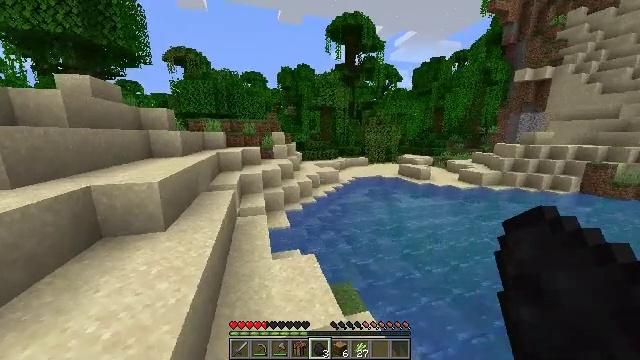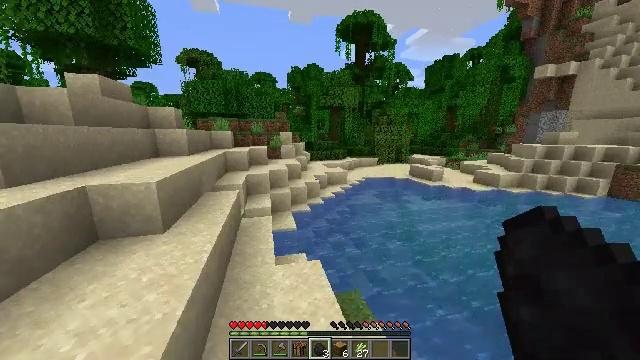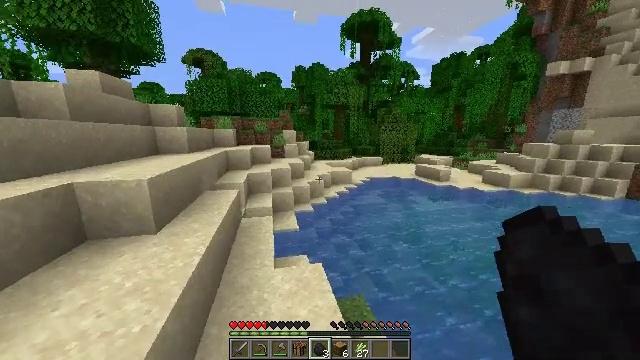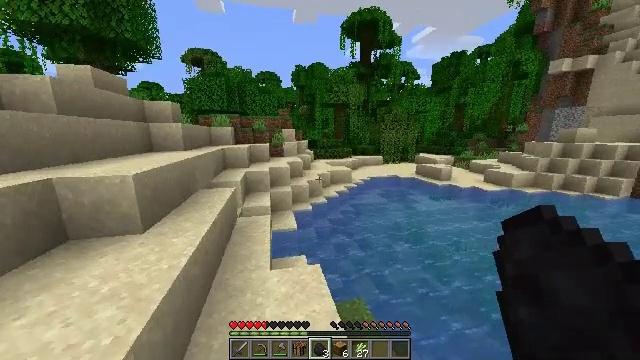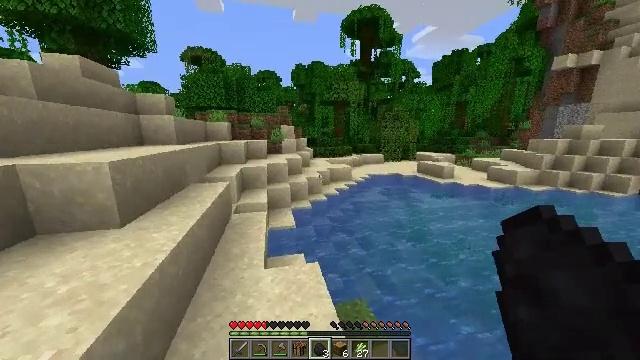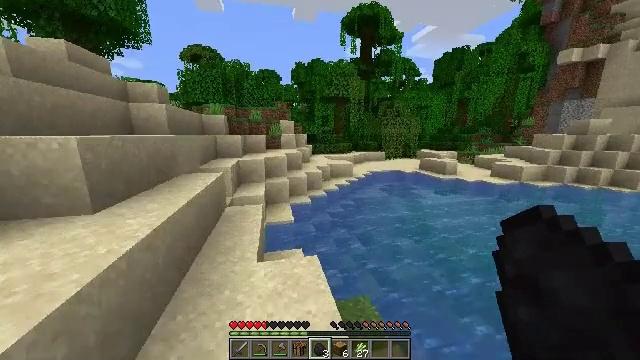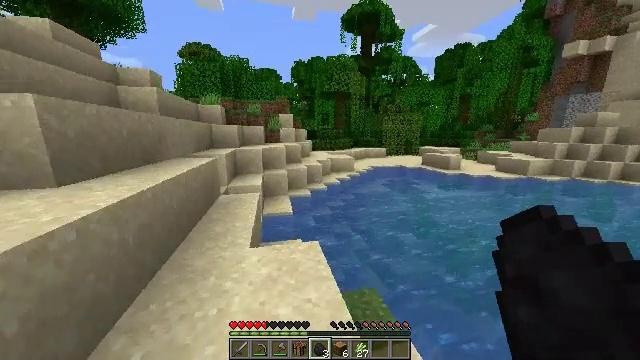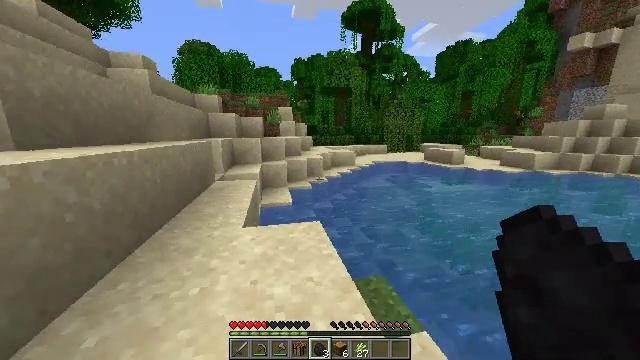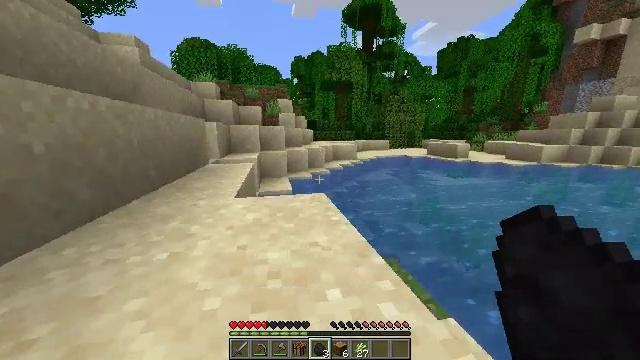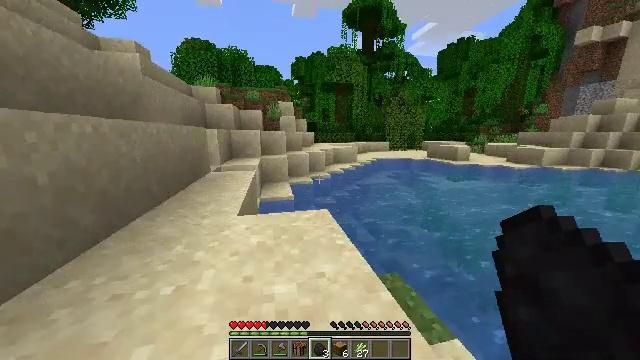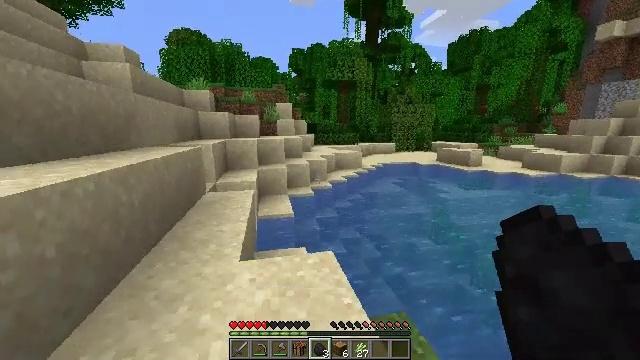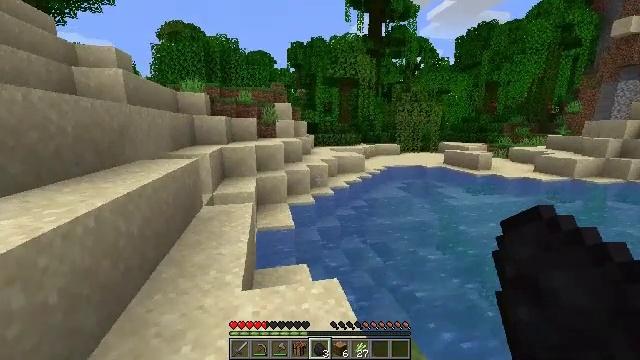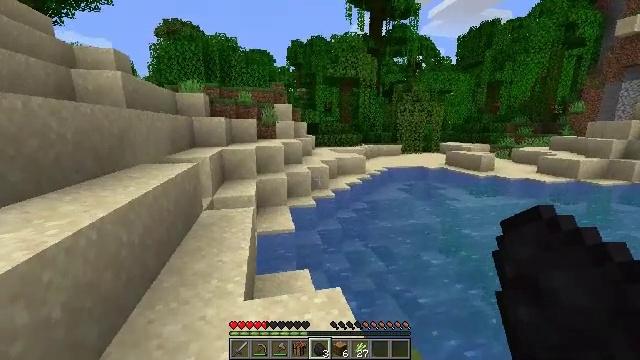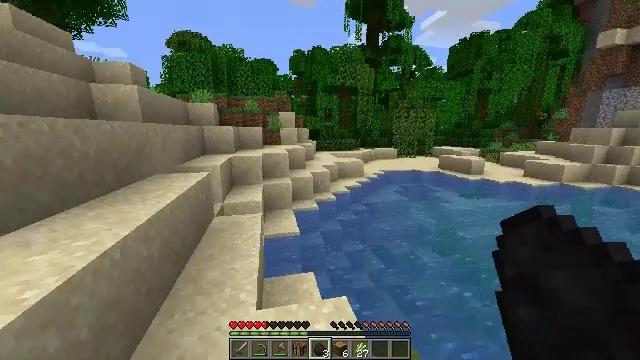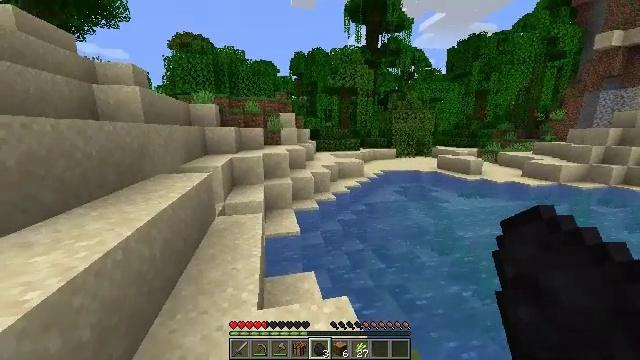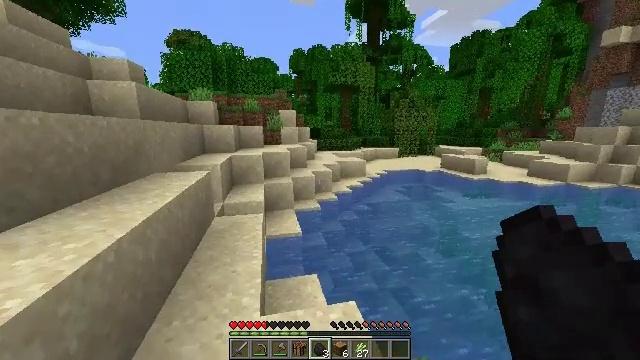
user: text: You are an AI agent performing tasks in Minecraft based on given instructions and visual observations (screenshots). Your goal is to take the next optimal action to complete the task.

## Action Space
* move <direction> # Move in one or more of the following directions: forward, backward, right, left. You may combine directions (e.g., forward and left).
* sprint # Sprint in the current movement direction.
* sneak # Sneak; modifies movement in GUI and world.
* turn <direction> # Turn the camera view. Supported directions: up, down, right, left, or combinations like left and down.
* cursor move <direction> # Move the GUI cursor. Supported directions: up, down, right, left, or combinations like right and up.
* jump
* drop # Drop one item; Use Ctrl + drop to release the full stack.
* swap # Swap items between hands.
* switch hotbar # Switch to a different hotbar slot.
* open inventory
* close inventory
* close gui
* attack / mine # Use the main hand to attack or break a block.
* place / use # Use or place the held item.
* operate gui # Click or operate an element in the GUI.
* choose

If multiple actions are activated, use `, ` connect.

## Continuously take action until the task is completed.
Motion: motion action
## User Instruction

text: Harvest vines off the surface.
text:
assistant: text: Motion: move forward, sprint, turn left, jump
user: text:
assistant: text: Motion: move forward, sprint, turn left, jump
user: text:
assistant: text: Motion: move forward and move left, sprint, jump
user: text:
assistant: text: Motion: move forward and move left, sprint, jump
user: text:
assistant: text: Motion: move forward and move left, sprint, jump
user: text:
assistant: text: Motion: move forward and move left, sprint, jump
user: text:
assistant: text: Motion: move forward and move left, sprint, jump
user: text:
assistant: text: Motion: move forward and move left, sprint, jump
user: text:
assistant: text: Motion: move forward and move left, sprint, jump
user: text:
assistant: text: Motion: move forward and move left, sprint, jump
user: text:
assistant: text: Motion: move forward and move left, sprint, jump
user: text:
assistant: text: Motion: move forward and move left, sprint, jump
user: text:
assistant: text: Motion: move forward, sprint, jump
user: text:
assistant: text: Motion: move forward, sprint, jump
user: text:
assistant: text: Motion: move forward, sprint, jump
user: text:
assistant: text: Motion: move forward, sprint, jump
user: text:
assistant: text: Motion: move forward, sprint, turn left, jump
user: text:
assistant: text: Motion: move forward, sprint, turn left, jump
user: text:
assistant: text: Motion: move forward, sprint, turn left, jump
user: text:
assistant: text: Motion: move forward, sprint, turn left, jump
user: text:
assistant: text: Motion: move forward, sprint, jump
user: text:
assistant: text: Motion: move forward, sprint, jump
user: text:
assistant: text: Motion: move forward, sprint, jump
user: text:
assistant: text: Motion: move forward, sprint, jump
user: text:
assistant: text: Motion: move forward, sprint, jump
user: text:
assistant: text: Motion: move forward, sprint, jump
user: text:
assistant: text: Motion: move forward, sprint, jump
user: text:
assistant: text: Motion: move forward, sprint, jump
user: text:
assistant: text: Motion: move forward, sprint, jump
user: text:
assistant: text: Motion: move forward, sprint, jump